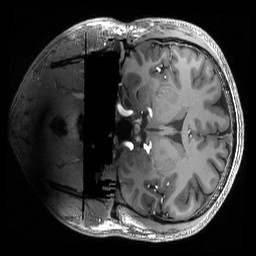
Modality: T1w
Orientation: coronal
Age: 24
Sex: female
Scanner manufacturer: siemens
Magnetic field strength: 6.98 T
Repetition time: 2.53 s
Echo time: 0.00176 s